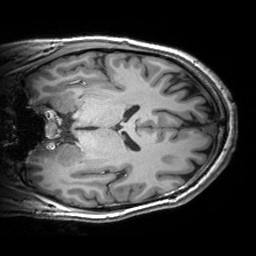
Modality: T1w
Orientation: coronal
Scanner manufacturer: siemens
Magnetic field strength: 3 T
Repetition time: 2.53 s
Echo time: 0.00299 s